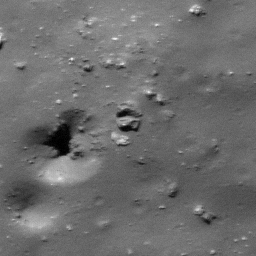
Pit: Tycho 8
Host crater: Tycho
Host type: impact_melt
Lunar coordinates: latitude -42.788, longitude 348.774